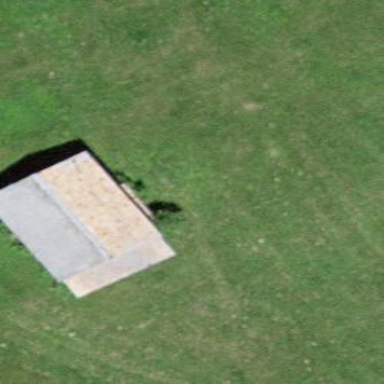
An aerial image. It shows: Barn.